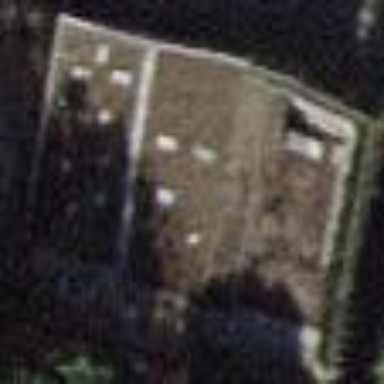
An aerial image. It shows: Group of garages.